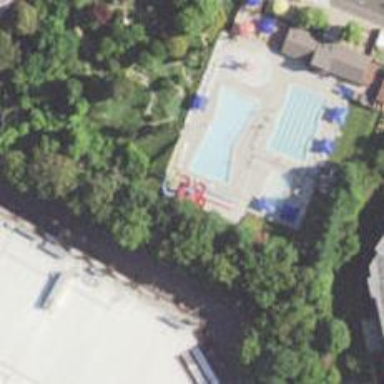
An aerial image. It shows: Water slide attraction.